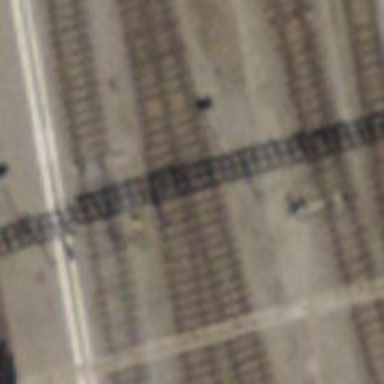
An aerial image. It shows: Single-track railway siding with electrified contact lines.